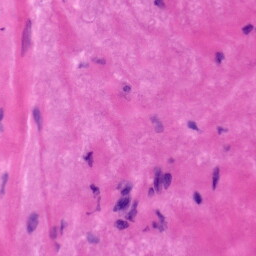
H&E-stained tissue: Tonsil